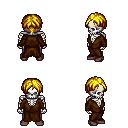
a pixel art fantasy rpg character, male body template, skeleton, brown robe, magenta pants, blonde parted hairstyle, maroon shoes, four views (front, back, left, right), 2x2 character sprite sheet, small pixel art, hard edges, no anti-aliasing